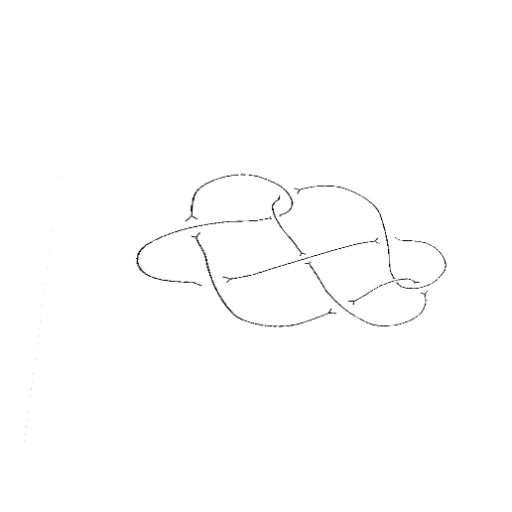
Crossing number: 9